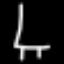
Label: chair